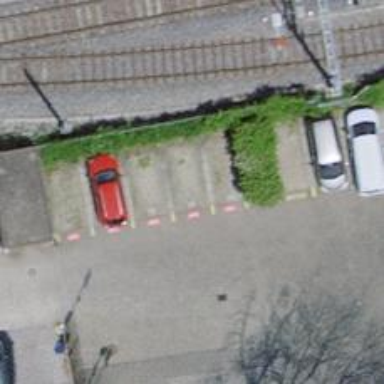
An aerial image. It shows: Car sharing facility.